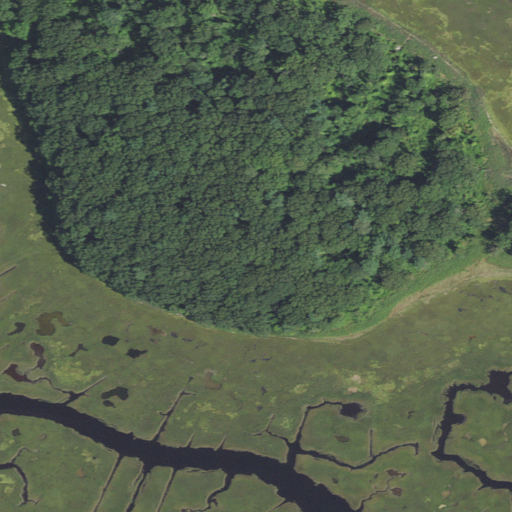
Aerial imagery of island in Massachusetts named Tilden Island containing herbaceous wetlands, deciduous forest, mixed forest, and woody wetlands